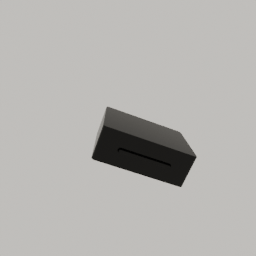
Label: electronics